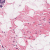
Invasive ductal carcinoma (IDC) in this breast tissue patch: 0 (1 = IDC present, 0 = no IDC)